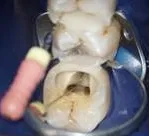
06 K-file
instrument inserted into the furcation canal.
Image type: medical_photograph (other_medical_photograph)